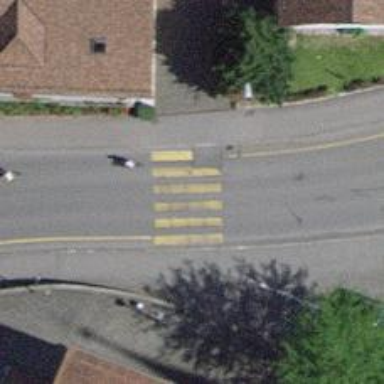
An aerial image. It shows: Uncontrolled zebra crossing with zebra markings.